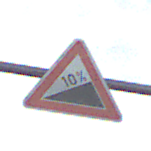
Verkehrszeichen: Steigung10
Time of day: SunriseSunset
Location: Outdoor (Nature)
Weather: PartlyCloudy
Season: Summer
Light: Natural